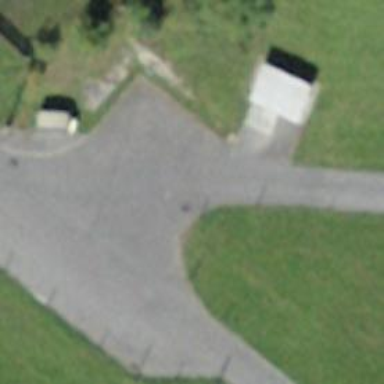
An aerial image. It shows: Asphalt service road with grade 1 tracktype.